Question: Is there a way to add rounded corners to a 'CAShapeLayer'? In my case I needed the shape layer to create a dashed border via 'lineDashPattern'.

^ notice how the dashed line is not rounded
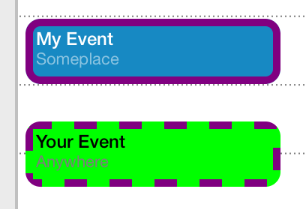
Answer: The answer is simple. Create a bezier path with rounded corners.
UPDATE for Swift
'''
view.clipsToBounds = true
view.layer.cornerRadius = 10.0
let border = CAShapeLayer()
border.path = UIBezierPath(roundedRect:view.bounds, cornerRadius:10.0).cgPath
border.frame = view.bounds
border.fillColor = nil
border.strokeColor = UIColor.purple.cgColor
border.lineWidth = borderWidth * 2.0 // doubled since half will be clipped
border.lineDashPattern = [15.0]
view.layer.addSublayer(border)
'''
Objective-C
'''
// (This old code assumes this is within a view with a custom property "border".)
self.clipsToBounds = YES;
self.layer.cornerRadius = 10.0;
self.border = [CAShapeLayer layer];
self.border.fillColor = nil;
self.border.path = [UIBezierPath bezierPathWithRoundedRect:self.bounds cornerRadius:10.0].cgPath;
self.border.frame = self.bounds;
self.border.strokeColor = [UIColor purpleColor].CGColor;
self.border.lineWidth = borderWidth * 2; // double desired width as half will be clipped
self.border.lineDashPattern = @[@15];
[self.layer addSublayer:self.border];
'''